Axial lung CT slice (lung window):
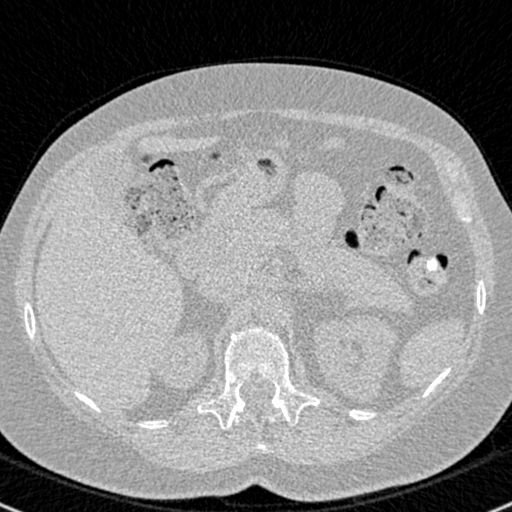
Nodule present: no